Question:
Cannot figure it out what is the '[3]' number.
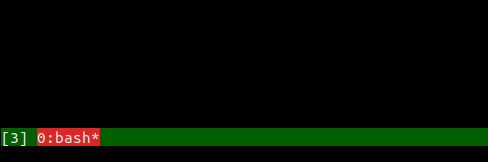
Answer: That is the Tmux session name. You can <URL> using:
+ ,
or
+ ,
To list the sessions, do + , and write 'ls' or + , .
By default, the session number is displayed.